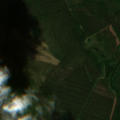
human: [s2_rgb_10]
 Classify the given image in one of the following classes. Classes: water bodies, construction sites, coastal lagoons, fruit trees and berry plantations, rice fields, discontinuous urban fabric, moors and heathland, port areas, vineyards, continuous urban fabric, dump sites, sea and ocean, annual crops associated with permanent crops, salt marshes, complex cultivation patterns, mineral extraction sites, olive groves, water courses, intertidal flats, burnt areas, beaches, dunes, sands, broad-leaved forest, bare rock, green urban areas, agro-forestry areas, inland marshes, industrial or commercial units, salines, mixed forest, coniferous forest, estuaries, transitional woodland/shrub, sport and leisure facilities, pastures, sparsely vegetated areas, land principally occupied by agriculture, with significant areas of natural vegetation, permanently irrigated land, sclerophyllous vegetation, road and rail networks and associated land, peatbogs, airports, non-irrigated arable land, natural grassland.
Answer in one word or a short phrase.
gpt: coniferous forest, transitional woodland/shrub